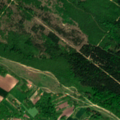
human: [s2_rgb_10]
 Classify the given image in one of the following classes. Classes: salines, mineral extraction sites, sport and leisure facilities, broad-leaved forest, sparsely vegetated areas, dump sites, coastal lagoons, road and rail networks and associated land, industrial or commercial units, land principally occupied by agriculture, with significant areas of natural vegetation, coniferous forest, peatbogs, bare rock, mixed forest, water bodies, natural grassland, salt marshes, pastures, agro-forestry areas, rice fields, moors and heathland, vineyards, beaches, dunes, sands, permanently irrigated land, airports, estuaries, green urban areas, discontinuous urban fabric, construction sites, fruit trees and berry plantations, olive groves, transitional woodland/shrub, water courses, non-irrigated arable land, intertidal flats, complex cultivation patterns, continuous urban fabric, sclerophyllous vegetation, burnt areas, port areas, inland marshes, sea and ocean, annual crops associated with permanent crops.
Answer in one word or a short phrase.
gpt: non-irrigated arable land, broad-leaved forest, mixed forest, transitional woodland/shrub